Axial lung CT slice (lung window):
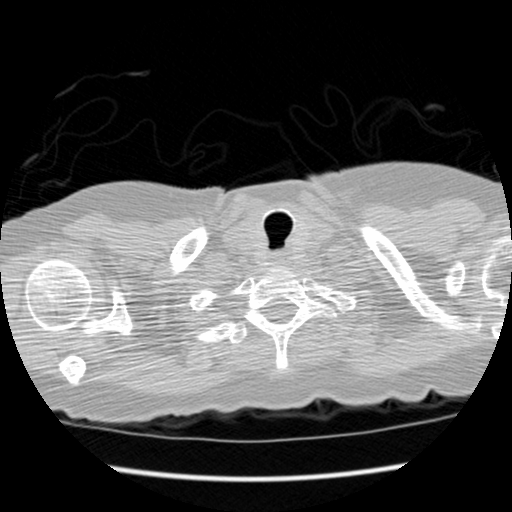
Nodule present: no